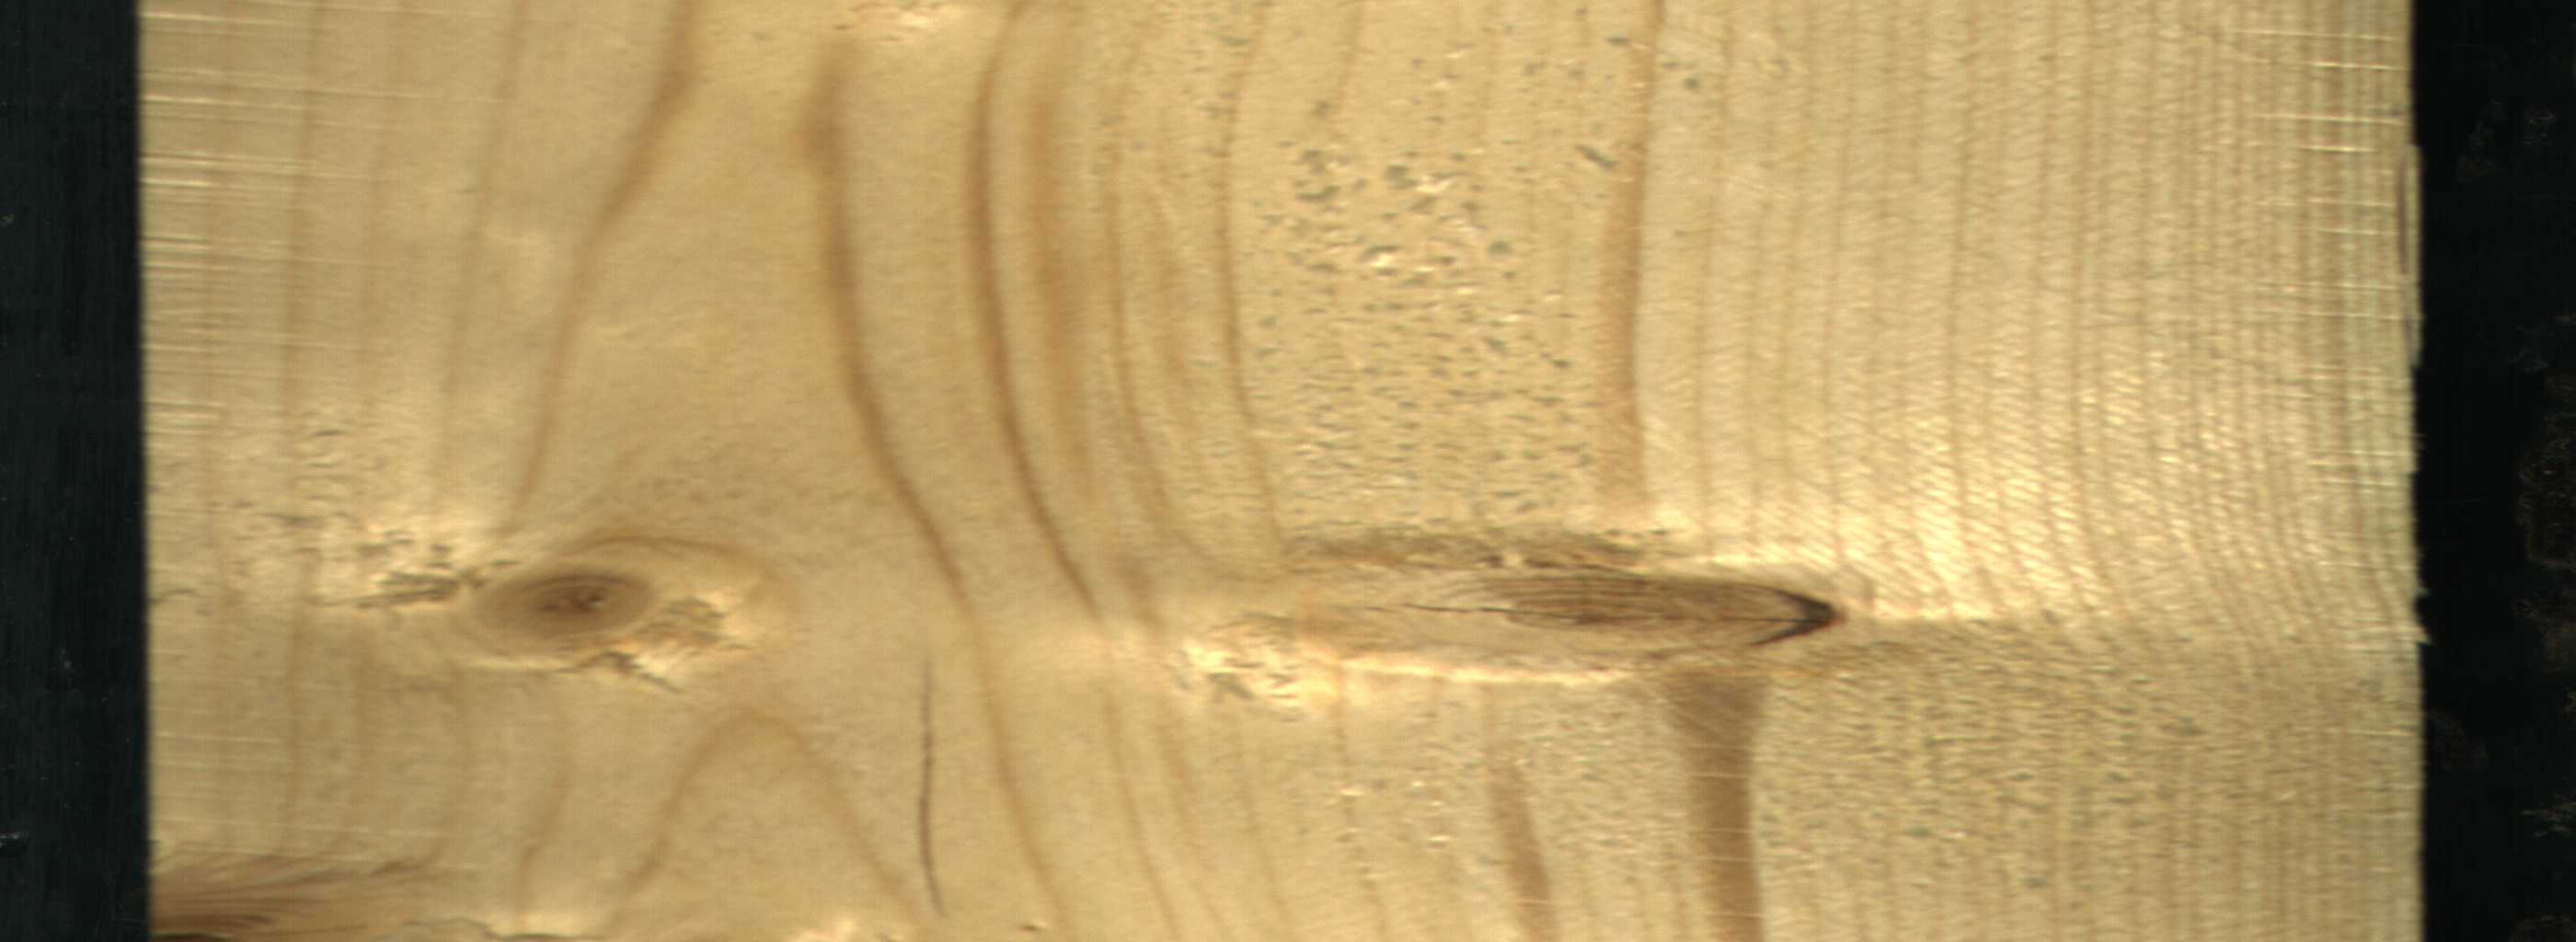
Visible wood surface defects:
Live_Knot
Live_Knot
Live_Knot
Live_Knot